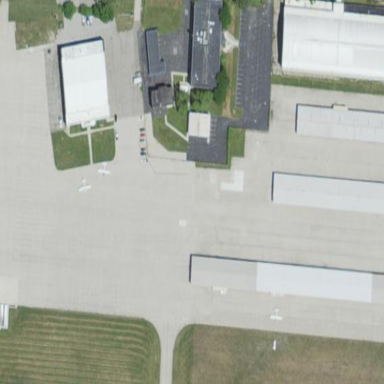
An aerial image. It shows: Concrete apron at the airport.